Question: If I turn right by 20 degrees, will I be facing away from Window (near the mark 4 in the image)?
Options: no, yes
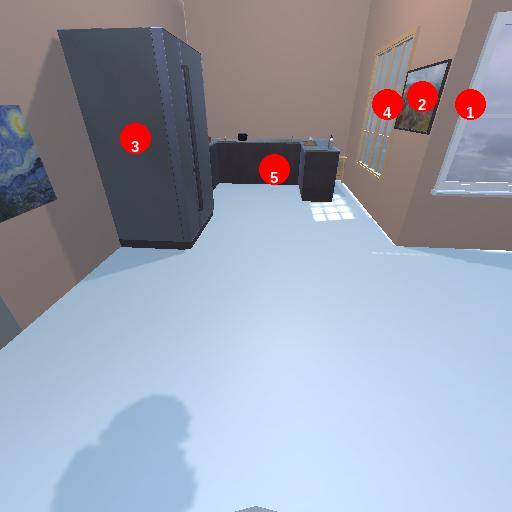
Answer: no